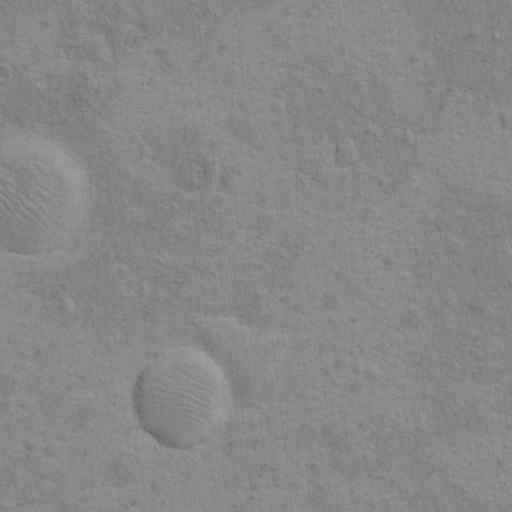
Classes present: Background